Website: apple
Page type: order-returns
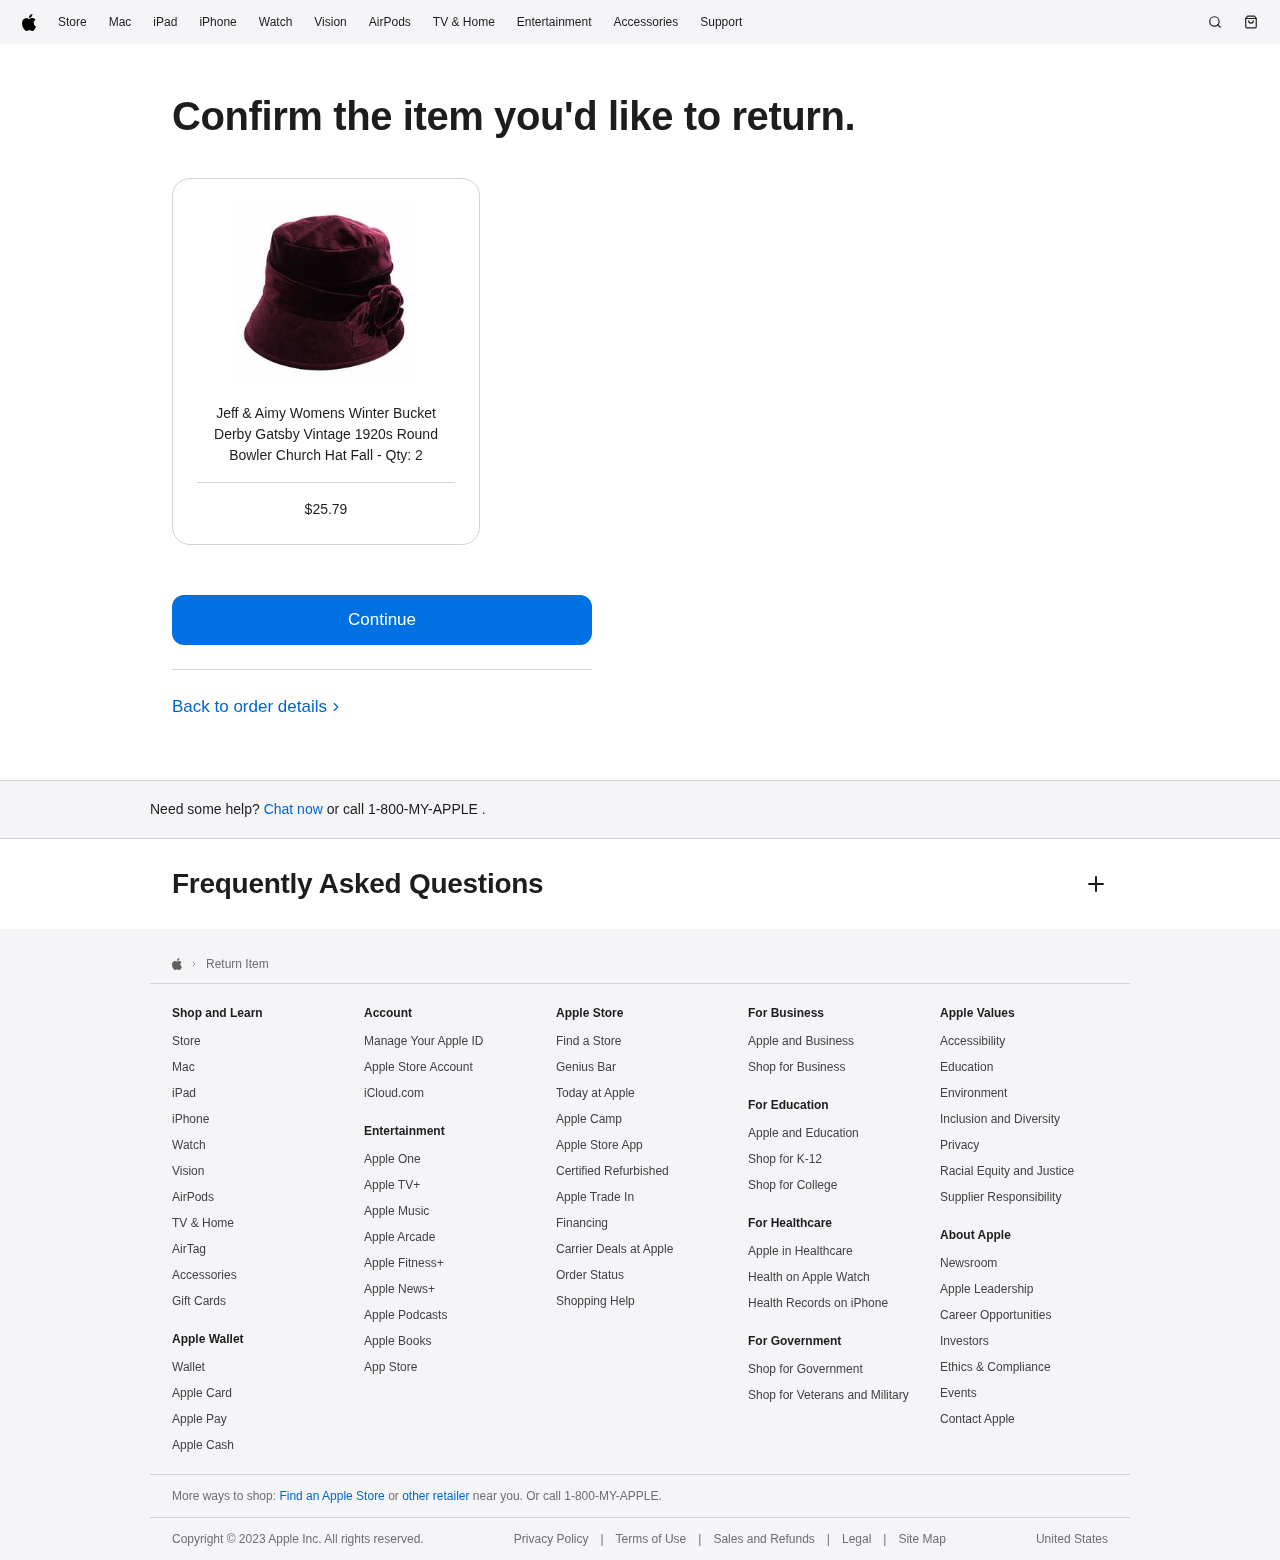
Product elements: key: PRODUCT1_NAME
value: Jeff & Aimy Womens Winter Bucket Derby Gatsby Vintage 1920s Round Bowler Church Hat Fall
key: PRODUCT1_PRICE
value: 25.79
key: PRODUCT1_QUANTITY
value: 2